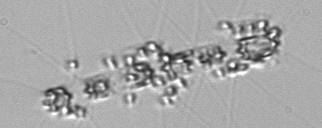
Label: Chaetoceros_didymus_TAG_external_flagellate